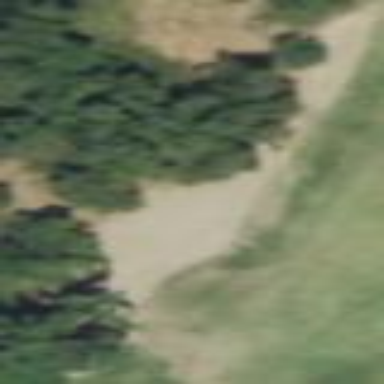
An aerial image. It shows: Sand bunker on golf course.